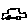
Label: car